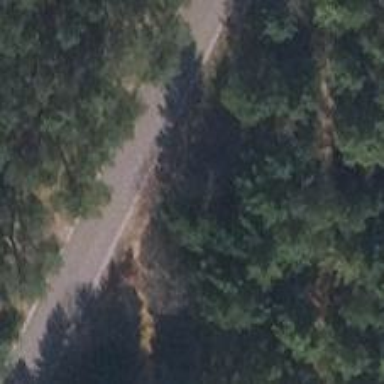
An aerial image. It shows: Unclassified road with asphalt surface.